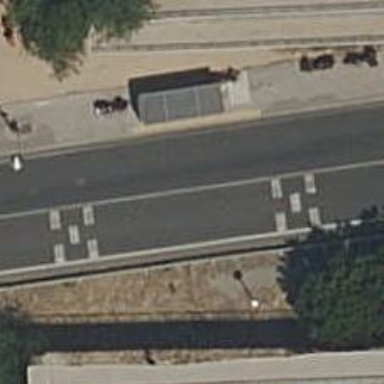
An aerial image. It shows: Public transport stop position.